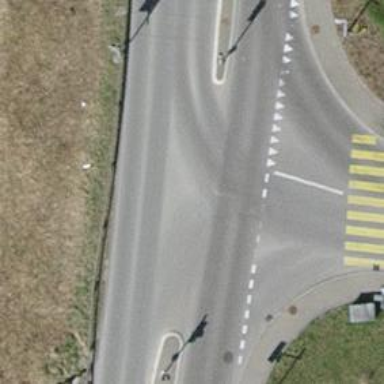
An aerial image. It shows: Road with traffic signals.